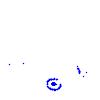
Particle: electron